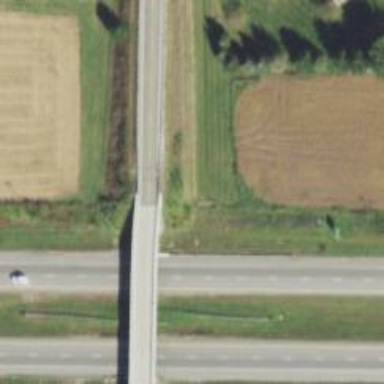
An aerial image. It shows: Unclassified road with bridge.